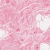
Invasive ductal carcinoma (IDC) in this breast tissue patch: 0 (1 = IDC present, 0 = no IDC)